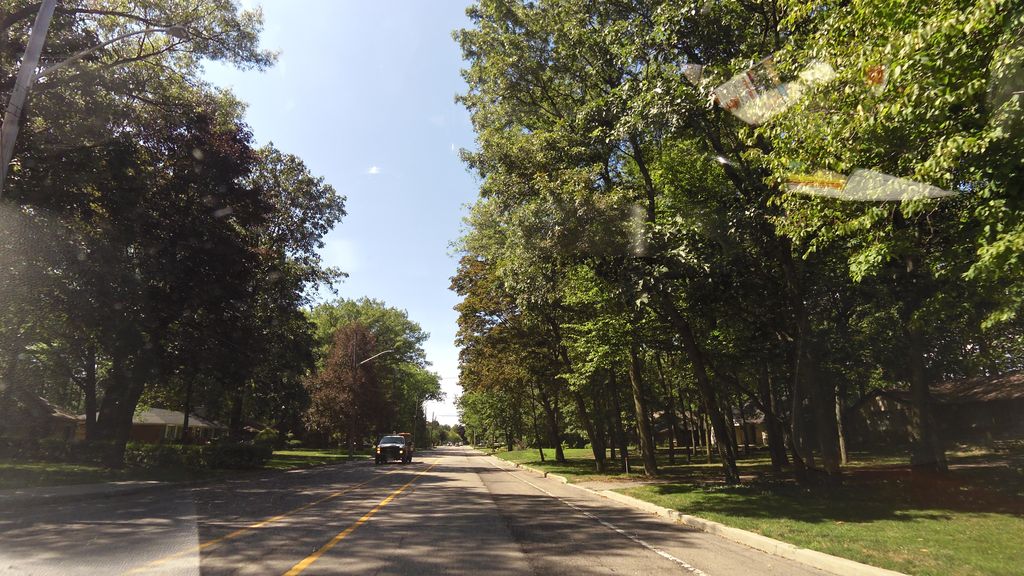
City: hamilton